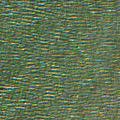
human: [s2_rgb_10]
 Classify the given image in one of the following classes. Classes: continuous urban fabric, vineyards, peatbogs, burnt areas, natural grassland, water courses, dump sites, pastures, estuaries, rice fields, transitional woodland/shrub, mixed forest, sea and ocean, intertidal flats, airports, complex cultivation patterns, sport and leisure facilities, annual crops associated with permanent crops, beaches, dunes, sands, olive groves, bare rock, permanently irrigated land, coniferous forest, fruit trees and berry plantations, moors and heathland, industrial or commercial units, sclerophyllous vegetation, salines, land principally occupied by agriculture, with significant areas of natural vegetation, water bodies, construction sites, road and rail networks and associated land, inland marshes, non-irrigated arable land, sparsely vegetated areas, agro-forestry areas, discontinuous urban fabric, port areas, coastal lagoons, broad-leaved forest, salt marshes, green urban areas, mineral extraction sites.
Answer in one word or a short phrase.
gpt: sea and ocean